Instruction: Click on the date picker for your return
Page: home
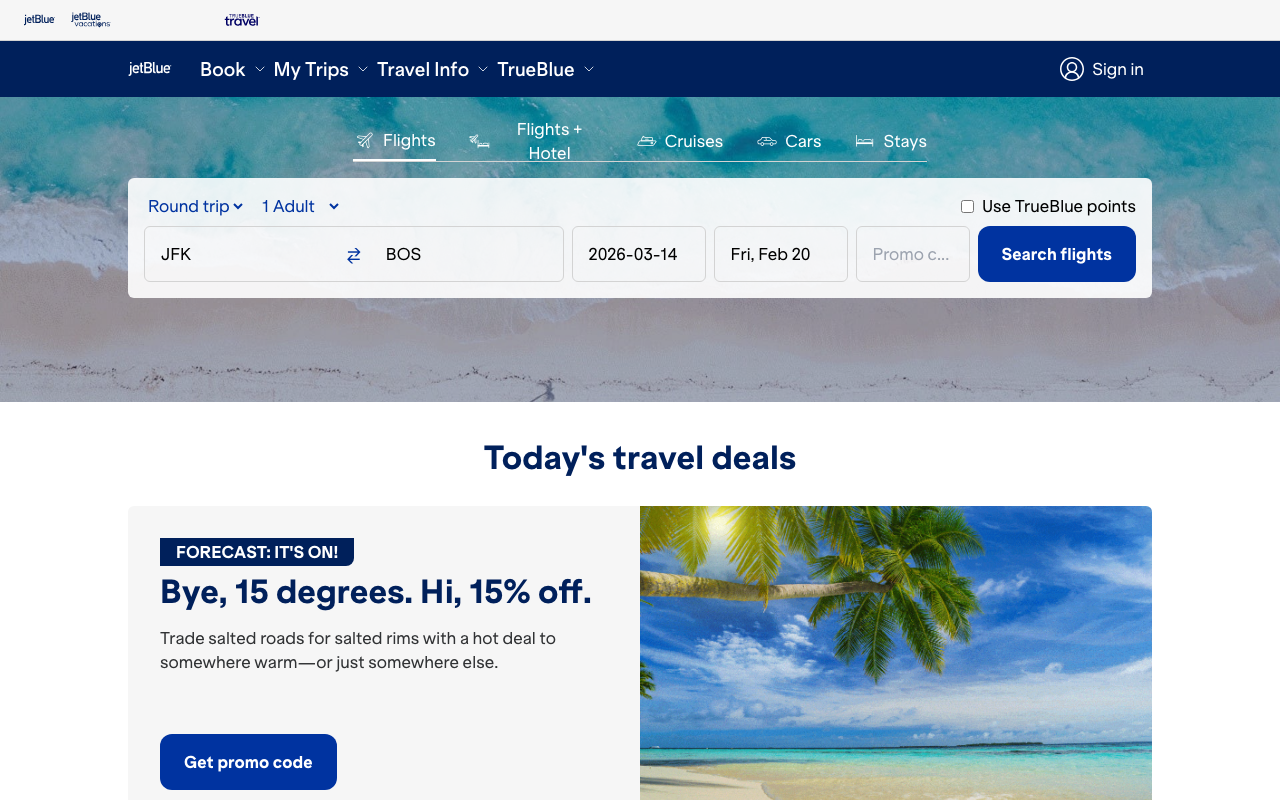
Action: click